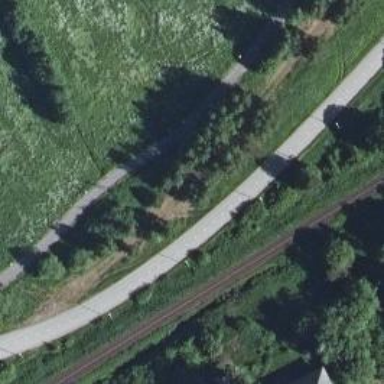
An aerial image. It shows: Abandoned railway.